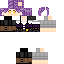
A female human skin with medium skin, wearing brown long hair dressed in a purple hoodie and brown pants, featuring a closed mouth.